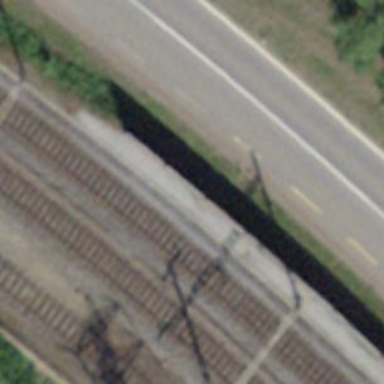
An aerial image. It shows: Single railway track with electrified contact line.